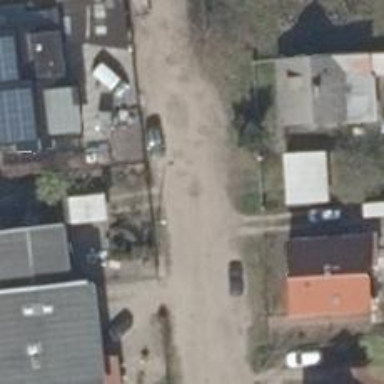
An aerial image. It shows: Residential road.